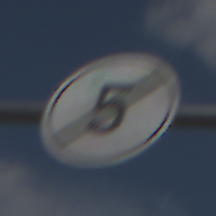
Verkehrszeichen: EndeGeschwindigkeit5
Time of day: Midday
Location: Outdoor (Nature)
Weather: PartlyCloudy
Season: NotSpecified
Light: Natural